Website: bh-photo
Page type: review-order
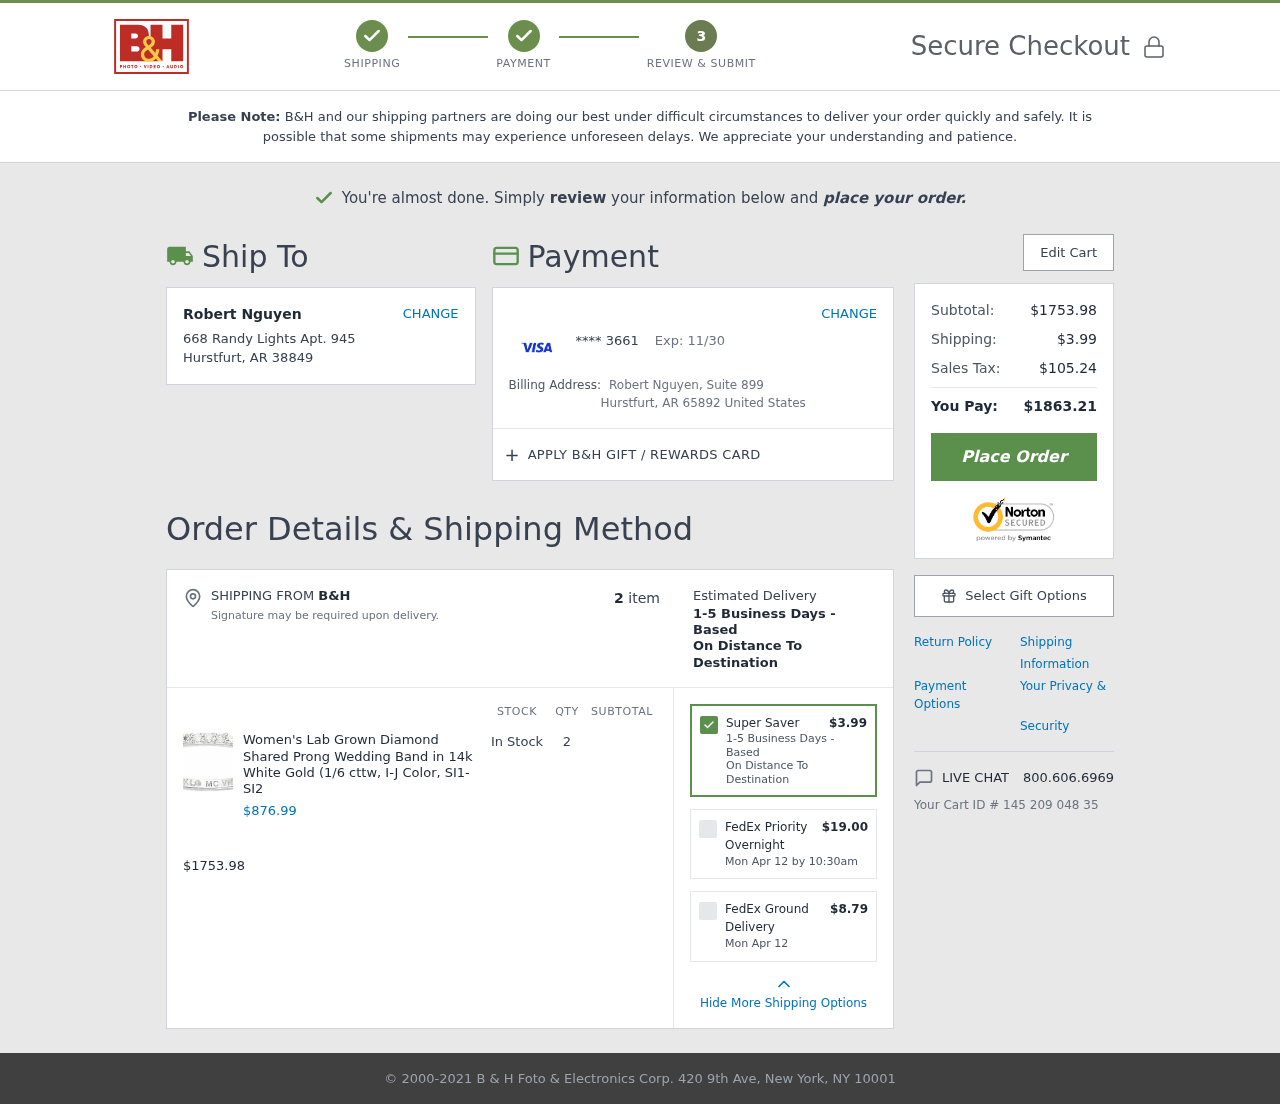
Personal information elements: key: PII_CARD_EXPIRY
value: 11/30
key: PII_CARD_LAST4
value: **** 3661
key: PII_CITY
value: Hurstfurt
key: PII_CITY_STATE_ZIP2
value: Hurstfurt, AR 65892
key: PII_COUNTRY
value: United States
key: PII_FULLNAME
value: Robert Nguyen
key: PII_FULLNAME2
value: Robert Nguyen
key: PII_POSTCODE
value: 38849
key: PII_STATE_ABBR
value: AR
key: PII_STREET
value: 668 Randy Lights Apt. 945
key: PII_STREET2
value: Suite 899
Product elements: key: PRODUCT1_NAME
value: Women's Lab Grown Diamond Shared Prong Wedding Band in 14k White Gold (1/6 cttw, I-J Color, SI1-SI2
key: PRODUCT1_PRICE
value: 876.99
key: PRODUCT1_QUANTITY
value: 2
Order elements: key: ORDER_NUM_ITEMS
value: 2
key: ORDER_SUBTOTAL
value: $1753.98
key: ORDER_SHIPPING_COST
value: $3.99
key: ORDER_DELIVERY_DATE
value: Mon Apr 12 by 10:30am
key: ORDER_DELIVERY_DATE2
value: Mon Apr 12
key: ORDER_TAX
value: $105.24
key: ORDER_TOTAL
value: $1863.21
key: ORDER_ID
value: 145 209 048 35